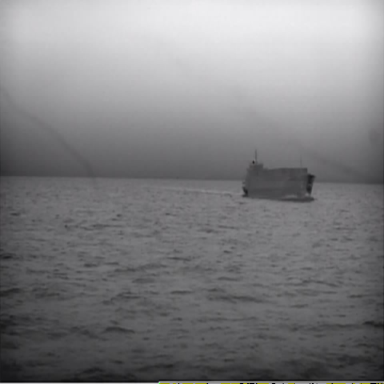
There is a container_ship in the infrared image.